Question: I'm trying to write code to display images that are coming from a CMS in a JSON file.
The JSON file would be like this
'''
{
"images": [
{"title": "Image One", "url": "image1.jpg"},
{"title": "Image Two", "url": "image2.jpg"},
{"title": "Image Three", "url": "image3.jpg"},
{"title": "Image Four", "url": "image4.jpg"},
{"title": "Image Five", "url": "image5.jpg"}
]
}
'''
The HTML would be this
'''
<ul id="mylist"></ul>
'''
The number of images that are being loaded are dynamic. It can be anything among 3, 4, or 5. Here's how the layout should look for each one.
-
Does anybody know how to achieve this with JavaScript, jQuery, mustache, etc???
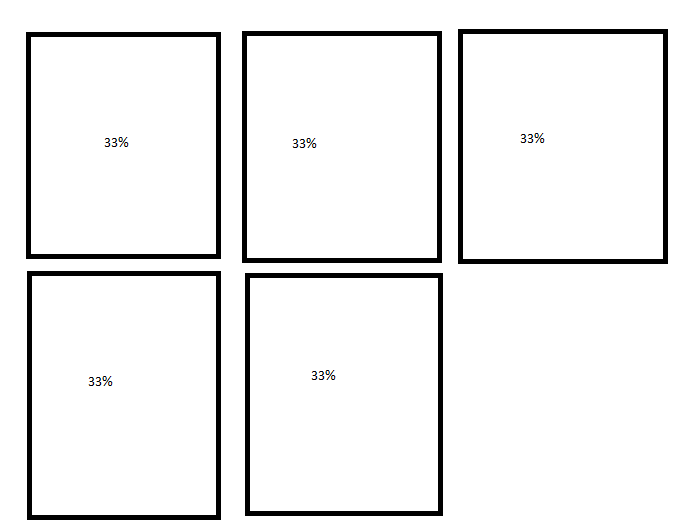
Answer: This sounds like just basic math, if you have an even number of images, you want two columns, if you have an odd number of images you want three columns.
Once you know the number of columns, getting the number of rows is just a matter of dividing and rounding up
'''
var numb = obj.images.length;
var cols = numb % 2 === 0 ? 2 : 3;
var rows = Math.ceil(numb / cols);
'''
<URL>
Changing that to widths is easy
'''
var numb = obj.images.length;
var width = numb % 2 === 0 ? '50%' : '33%';
$('.images').css('width', width)
'''